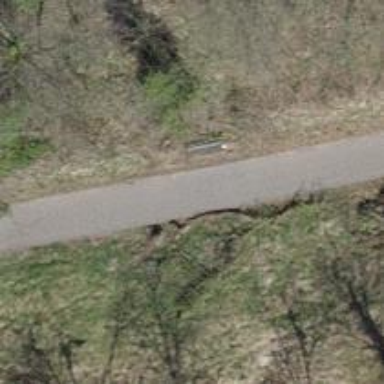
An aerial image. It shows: Brown bench.